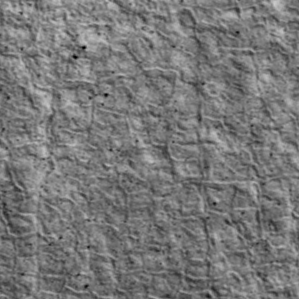
Label: non_frost